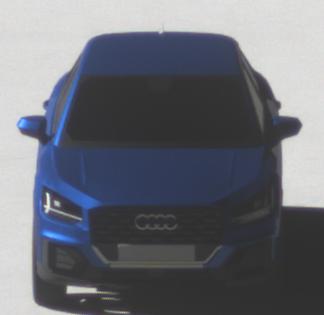
Make: Audi
Model: Q2
Model produced from: 2016
Model produced until: 2020
Doors: 5
Color: blue
Road condition: dry road
Daytime: morning or afternoon
Contrast: high contrast